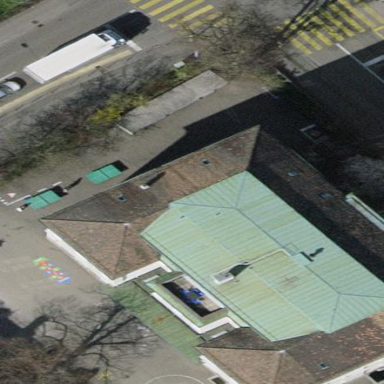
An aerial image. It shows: School building.